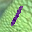
Label: 1